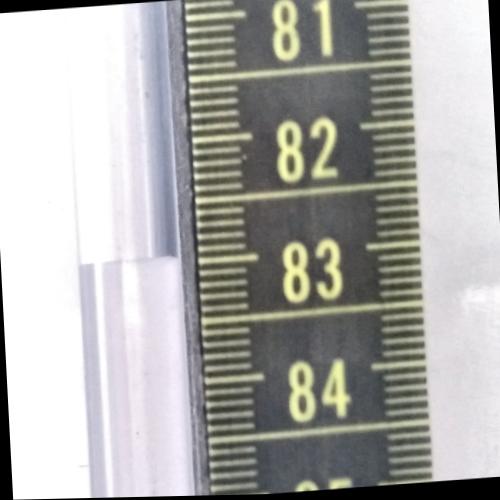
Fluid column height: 83.0 cm